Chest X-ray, AP view. Patient: 22 years old, sex M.
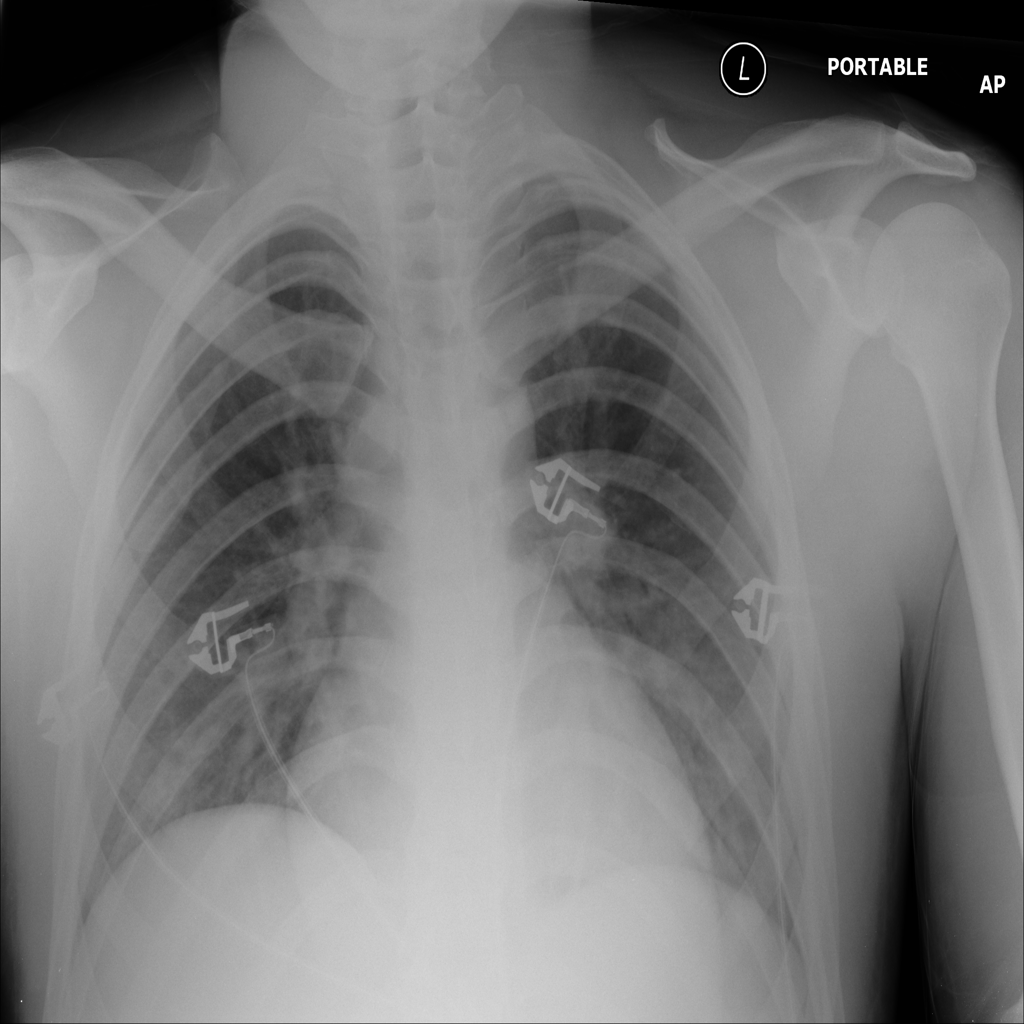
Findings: No Finding